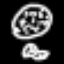
Label: leaf